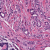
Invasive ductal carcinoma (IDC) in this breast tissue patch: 0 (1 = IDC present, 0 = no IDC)